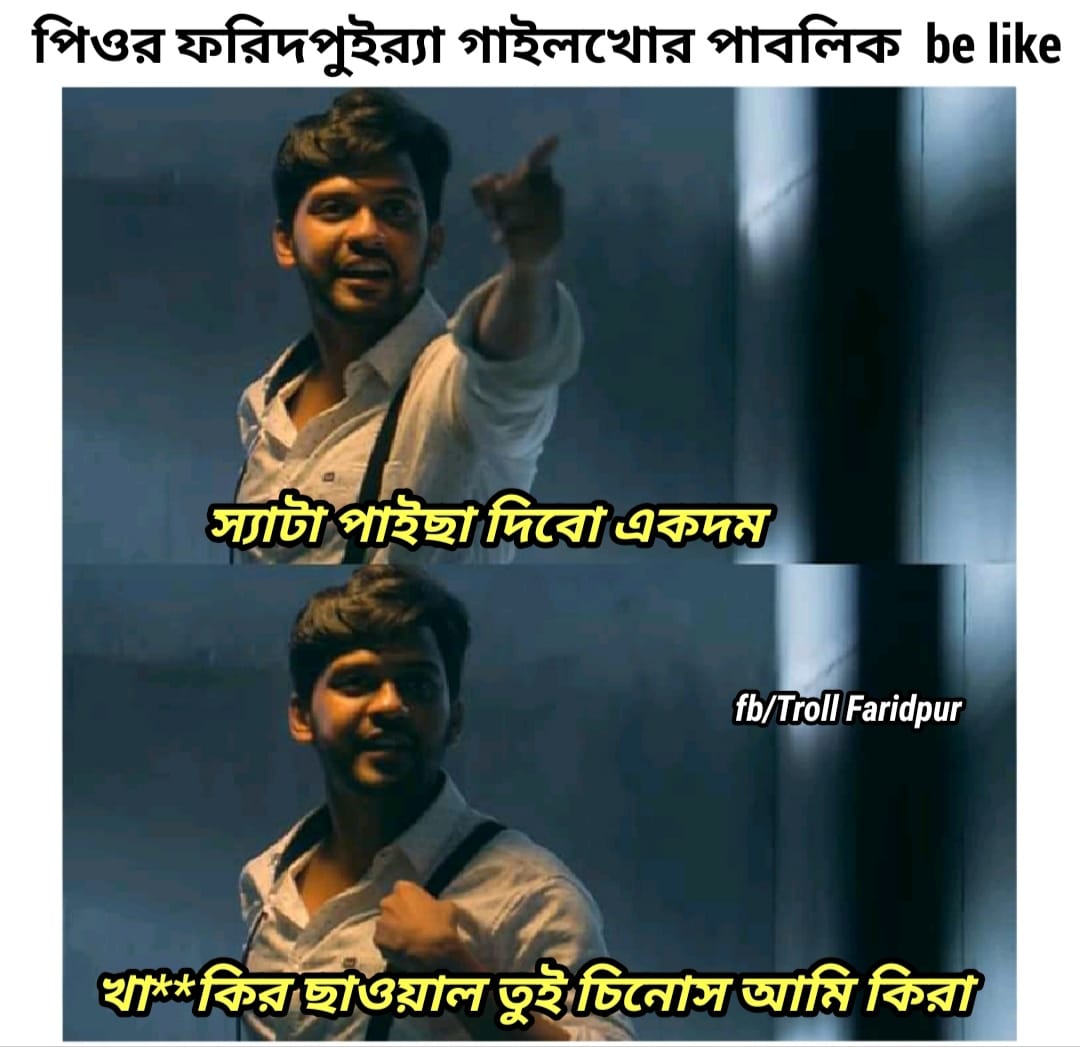
Caption: পিওর ফরিদপুইর‍্যা গাইলখোর পাবলিক  be like    স্যাটা পাইছা দিবো একদম     খা**কির ছাওয়াল তুই চিনোস আমি কিরা
Label: hate